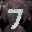
Label: 7